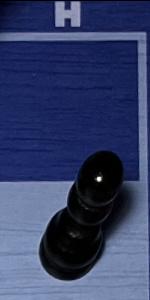
Label: Pawn_Black